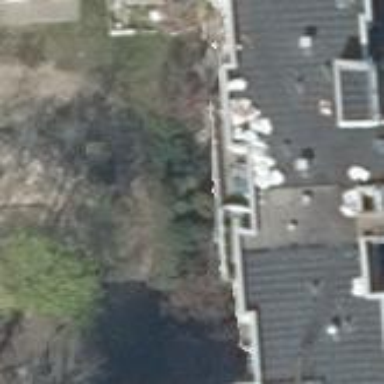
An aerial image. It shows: Building with apartments and flat roof.